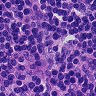
Metastatic tissue present: no